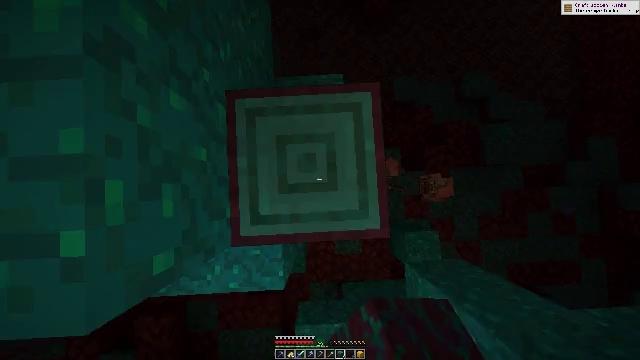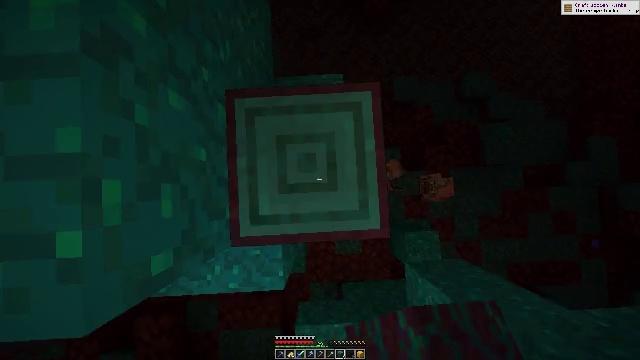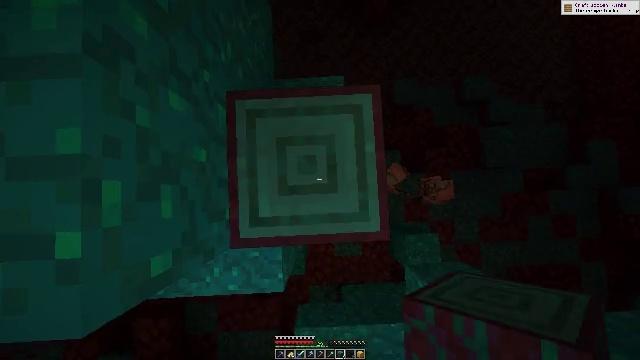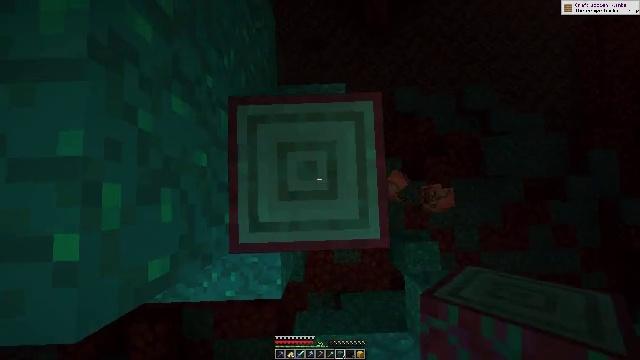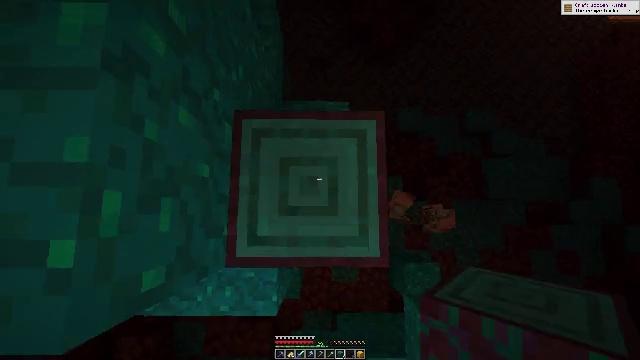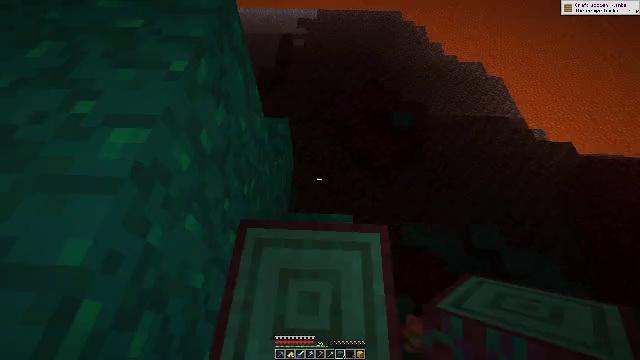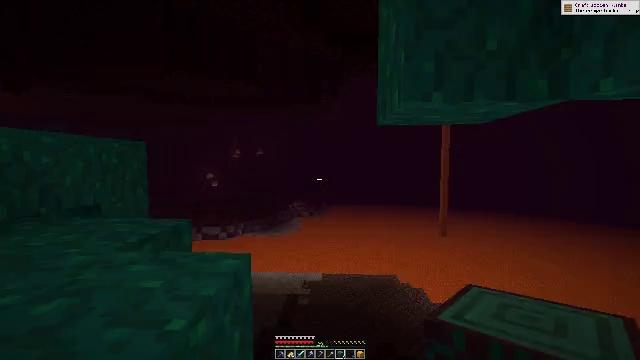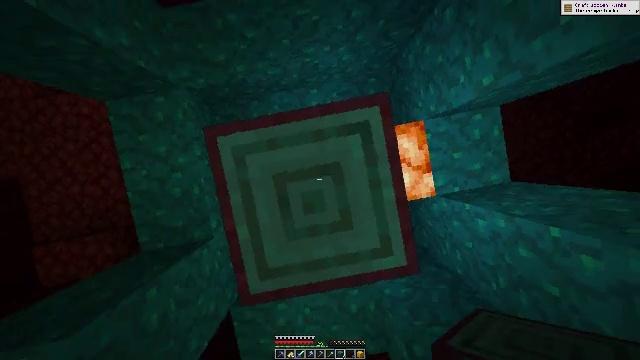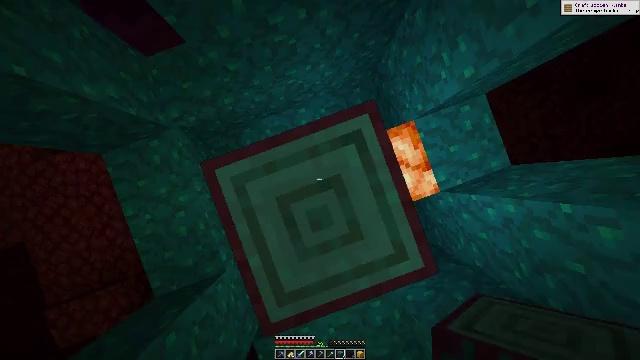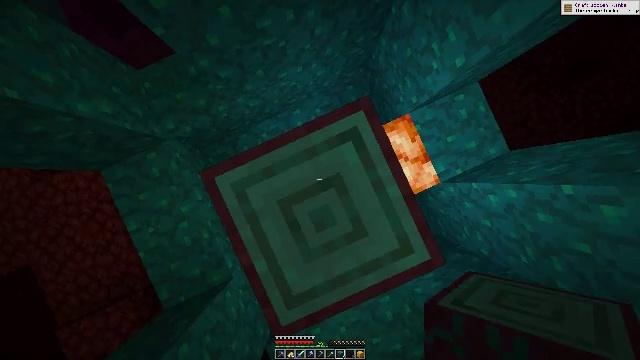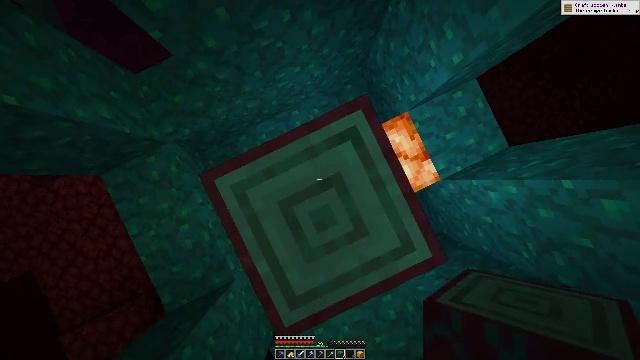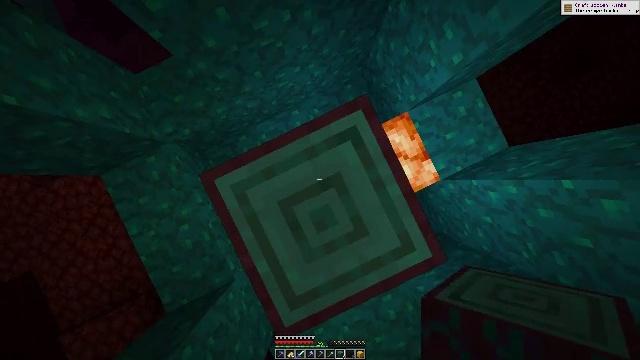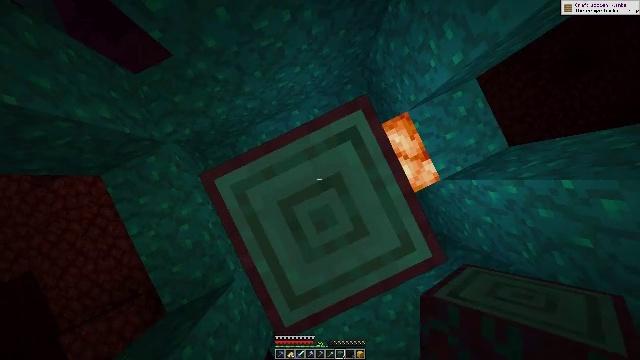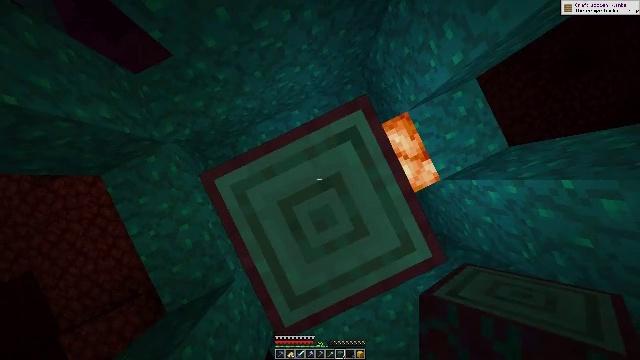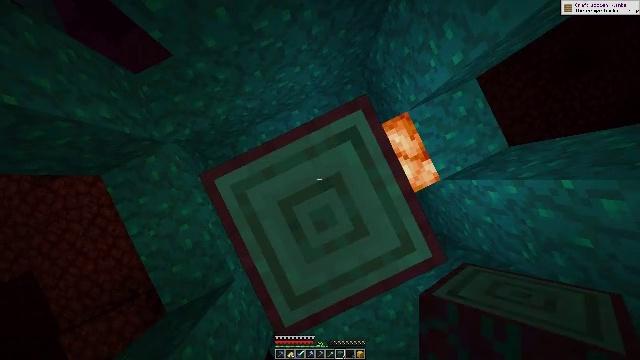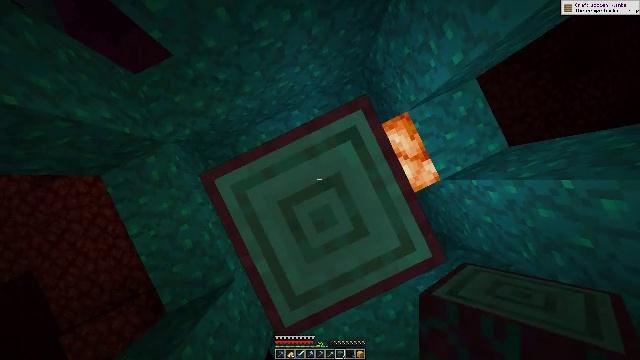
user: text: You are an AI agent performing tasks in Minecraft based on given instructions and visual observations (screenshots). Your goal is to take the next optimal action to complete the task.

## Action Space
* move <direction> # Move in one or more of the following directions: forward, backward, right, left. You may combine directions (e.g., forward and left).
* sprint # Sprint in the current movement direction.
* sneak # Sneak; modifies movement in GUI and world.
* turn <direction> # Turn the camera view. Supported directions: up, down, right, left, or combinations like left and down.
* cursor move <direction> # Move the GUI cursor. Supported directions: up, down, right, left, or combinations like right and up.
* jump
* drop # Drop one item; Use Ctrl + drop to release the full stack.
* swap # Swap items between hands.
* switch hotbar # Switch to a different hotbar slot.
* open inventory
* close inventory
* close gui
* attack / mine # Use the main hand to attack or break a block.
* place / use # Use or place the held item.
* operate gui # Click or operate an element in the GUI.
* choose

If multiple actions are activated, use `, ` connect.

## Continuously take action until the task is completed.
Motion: motion action
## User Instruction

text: Gather warped stem with an axe.
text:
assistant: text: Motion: no_op
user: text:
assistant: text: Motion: no_op
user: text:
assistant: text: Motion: turn up
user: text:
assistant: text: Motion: turn left and up
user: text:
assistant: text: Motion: turn left and up
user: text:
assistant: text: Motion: turn up
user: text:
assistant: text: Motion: turn left and up
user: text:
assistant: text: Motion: turn left and up
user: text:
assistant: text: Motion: turn left and up
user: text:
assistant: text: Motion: turn left and up
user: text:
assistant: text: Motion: no_op
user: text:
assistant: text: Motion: no_op
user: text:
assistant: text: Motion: no_op
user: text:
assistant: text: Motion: no_op
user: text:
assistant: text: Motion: no_op
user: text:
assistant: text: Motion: no_op
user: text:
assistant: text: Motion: no_op
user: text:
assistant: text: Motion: no_op
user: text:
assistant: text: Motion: no_op
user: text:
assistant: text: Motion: no_op
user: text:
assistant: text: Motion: turn right and down
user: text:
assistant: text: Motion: switch to hotbar 3
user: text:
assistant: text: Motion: switch to hotbar 3
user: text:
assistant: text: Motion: turn right and down, switch to hotbar 3
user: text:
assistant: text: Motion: turn right and down, switch to hotbar 3
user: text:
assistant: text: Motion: switch to hotbar 3
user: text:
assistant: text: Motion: turn right and down, attack / mine
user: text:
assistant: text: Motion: turn right and down, attack / mine
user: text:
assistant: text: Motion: attack / mine
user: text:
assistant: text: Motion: attack / mine